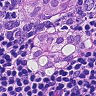
Metastatic tissue present: yes